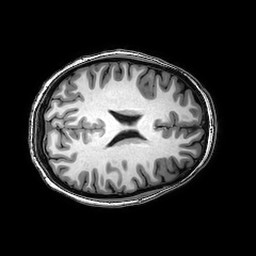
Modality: T1w
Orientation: axial
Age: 23
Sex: female
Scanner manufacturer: philips
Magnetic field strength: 3 T
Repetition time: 0.008152 s
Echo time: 0.00373 s